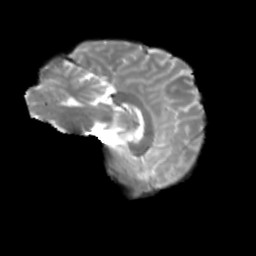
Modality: T2w
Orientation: sagittal
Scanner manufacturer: siemens
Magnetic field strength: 3 T
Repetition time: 4 s
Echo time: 0.0594 s